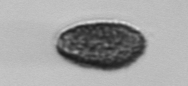
Label: Pseudochattonella_farcimen